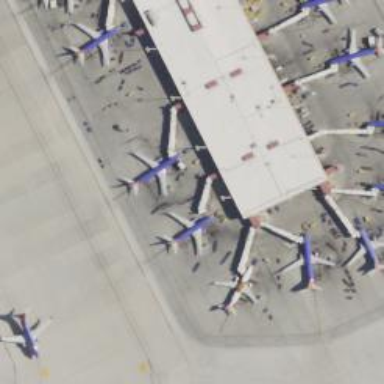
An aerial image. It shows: Airport gate.